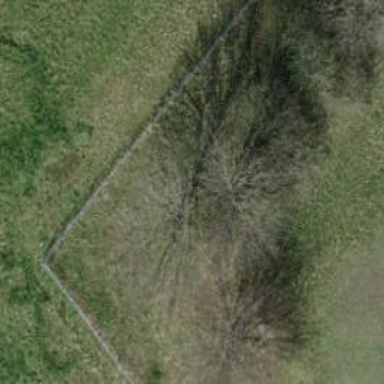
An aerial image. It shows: Row of trees in natural setting.